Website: macys
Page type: cart
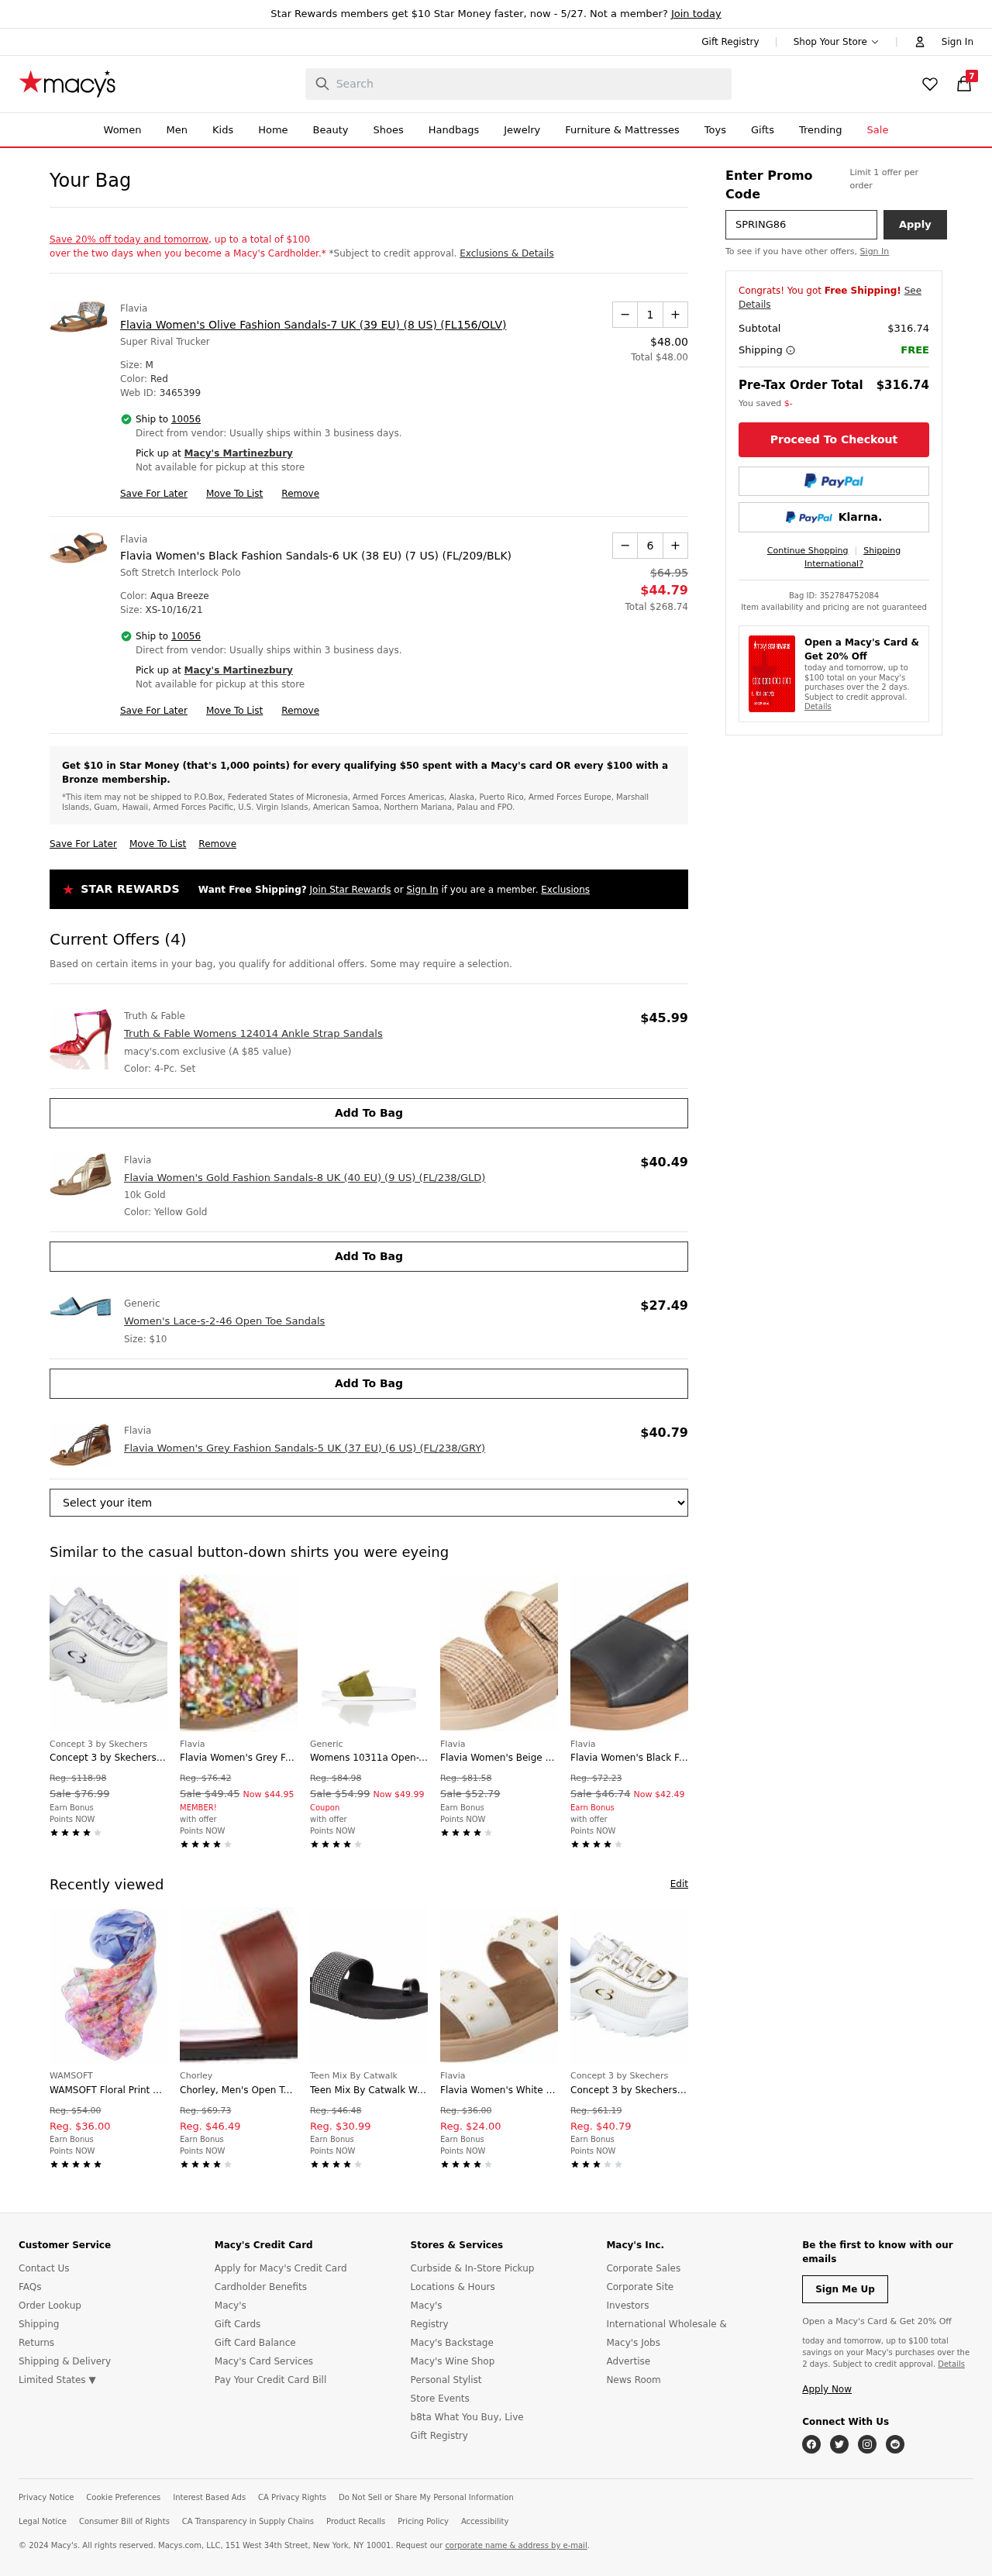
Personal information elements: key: PII_CITY
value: Martinezbury
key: PII_POSTCODE
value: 10056
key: PII_PROMO_CODE
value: SPRING86
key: PII_POSTCODE_FULL
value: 10056
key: PII_POSTCODE_NUMERIC
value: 10056
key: PII_CITY2
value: Martinezbury
Product elements: key: PRODUCT1_BRAND
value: Flavia
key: PRODUCT1_NAME
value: Flavia Women's Olive Fashion Sandals-7 UK (39 EU) (8 US) (FL156/OLV)
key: PRODUCT1_PRICE
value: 48
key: PRODUCT1_QUANTITY
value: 1
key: PRODUCT2_BRAND
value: Flavia
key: PRODUCT2_NAME
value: Flavia Women's Black Fashion Sandals-6 UK (38 EU) (7 US) (FL/209/BLK)
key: PRODUCT2_PRICE
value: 44.79
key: PRODUCT2_QUANTITY
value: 6
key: PRODUCT3_BRAND
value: Truth & Fable
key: PRODUCT3_NAME
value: Truth & Fable Womens 124014 Ankle Strap Sandals
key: PRODUCT3_PRICE
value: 45.99
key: PRODUCT4_BRAND
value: Flavia
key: PRODUCT4_NAME
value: Flavia Women's Gold Fashion Sandals-8 UK (40 EU) (9 US) (FL/238/GLD)
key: PRODUCT4_PRICE
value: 40.49
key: PRODUCT5_BRAND
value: Generic
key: PRODUCT5_NAME
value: Women's Lace-s-2-46 Open Toe Sandals
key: PRODUCT5_PRICE
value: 27.49
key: PRODUCT6_BRAND
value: Flavia
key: PRODUCT6_NAME
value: Flavia Women's Grey Fashion Sandals-5 UK (37 EU) (6 US) (FL/238/GRY)
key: PRODUCT6_PRICE
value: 40.79
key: PRODUCT1_TOTAL
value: Total $48.00
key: PRODUCT2_ORIGINAL_PRICE
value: $64.95
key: PRODUCT2_TOTAL
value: Total $268.74
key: PRODUCT7_BRAND
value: Concept 3 by Skechers
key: PRODUCT7_NAME
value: Concept 3 by Skechers Beyond Fresh Lace-up Fashion Sneaker, White/Silver, UK 7
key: PRODUCT7_ORIGINAL_PRICE
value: Reg. $118.98
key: PRODUCT7_SALE_PRICE
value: Sale $76.99
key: PRODUCT8_BRAND
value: Flavia
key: PRODUCT8_NAME
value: Flavia Women's Grey Fashion Sandals-4 UK (36 EU) (5 US) (FL/210/GRY)
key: PRODUCT8_ORIGINAL_PRICE
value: Reg. $76.42
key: PRODUCT8_SALE_PRICE
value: Sale $49.45
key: PRODUCT8_PRICE
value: Now $44.95
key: PRODUCT9_BRAND
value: Generic
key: PRODUCT9_NAME
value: Womens 10311a Open-Toe Sandals
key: PRODUCT9_ORIGINAL_PRICE
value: Reg. $84.98
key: PRODUCT9_SALE_PRICE
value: Sale $54.99
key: PRODUCT9_PRICE
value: Now $49.99
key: PRODUCT10_BRAND
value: Flavia
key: PRODUCT10_NAME
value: Flavia Women's Beige Fashion Sandals-5 UK (37 EU) (6 US) (FL123/BEG)
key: PRODUCT10_ORIGINAL_PRICE
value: Reg. $81.58
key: PRODUCT10_SALE_PRICE
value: Sale $52.79
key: PRODUCT11_BRAND
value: Flavia
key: PRODUCT11_NAME
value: Flavia Women's Black Fashion Sandals-6 UK (38 EU) (7 US) (FL/229/BLK)
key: PRODUCT11_ORIGINAL_PRICE
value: Reg. $72.23
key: PRODUCT11_SALE_PRICE
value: Sale $46.74
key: PRODUCT11_PRICE
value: Now $42.49
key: PRODUCT12_BRAND
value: WAMSOFT
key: PRODUCT12_NAME
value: WAMSOFT Floral Print Shawl Wrap, Womens Colorful Spring Fashion Scarf Chiffon Dress Wraps Sheer Ligh
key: PRODUCT12_ORIGINAL_PRICE
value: Reg. $54.00
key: PRODUCT12_PRICE
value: Reg. $36.00
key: PRODUCT13_BRAND
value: Chorley
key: PRODUCT13_NAME
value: Chorley, Men's Open Toe Sandals
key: PRODUCT13_ORIGINAL_PRICE
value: Reg. $69.73
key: PRODUCT13_PRICE
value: Reg. $46.49
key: PRODUCT14_BRAND
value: Teen Mix By Catwalk
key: PRODUCT14_NAME
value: Teen Mix By Catwalk Women's Black Fashion Slippers-5 UK (37 EU) (7 US) (TM4259C_A)
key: PRODUCT14_ORIGINAL_PRICE
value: Reg. $46.48
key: PRODUCT14_PRICE
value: Reg. $30.99
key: PRODUCT15_BRAND
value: Flavia
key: PRODUCT15_NAME
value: Flavia Women's White Fashion Sandals-5 UK (37 EU) (6 US) (FL/230/WHT)
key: PRODUCT15_ORIGINAL_PRICE
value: Reg. $36.00
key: PRODUCT15_PRICE
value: Reg. $24.00
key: PRODUCT16_BRAND
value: Concept 3 by Skechers
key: PRODUCT16_NAME
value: Concept 3 by Skechers Beyond Fresh Lace-up Fashion Sneaker, White/Gold, 4.5 UK
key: PRODUCT16_ORIGINAL_PRICE
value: Reg. $61.19
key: PRODUCT16_PRICE
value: Reg. $40.79
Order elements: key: ORDER_NUM_ITEMS
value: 7
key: ORDER_SUBTOTAL
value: $316.74
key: ORDER_SUBTOTAL2
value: $316.74
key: ORDER_ID
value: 352784752084
Search elements: key: HEADER_SEARCH
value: Search